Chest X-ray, PA view. Patient: 64 years old, sex M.
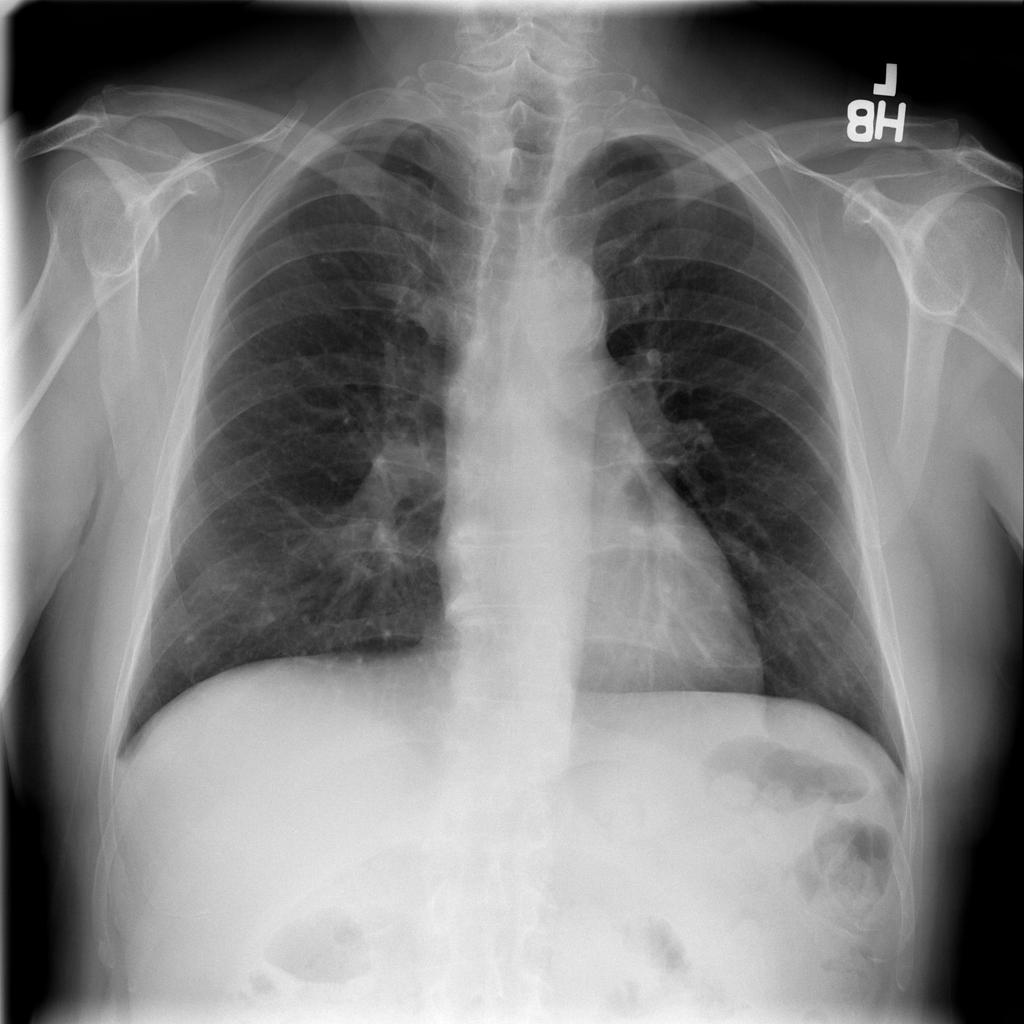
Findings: No Finding